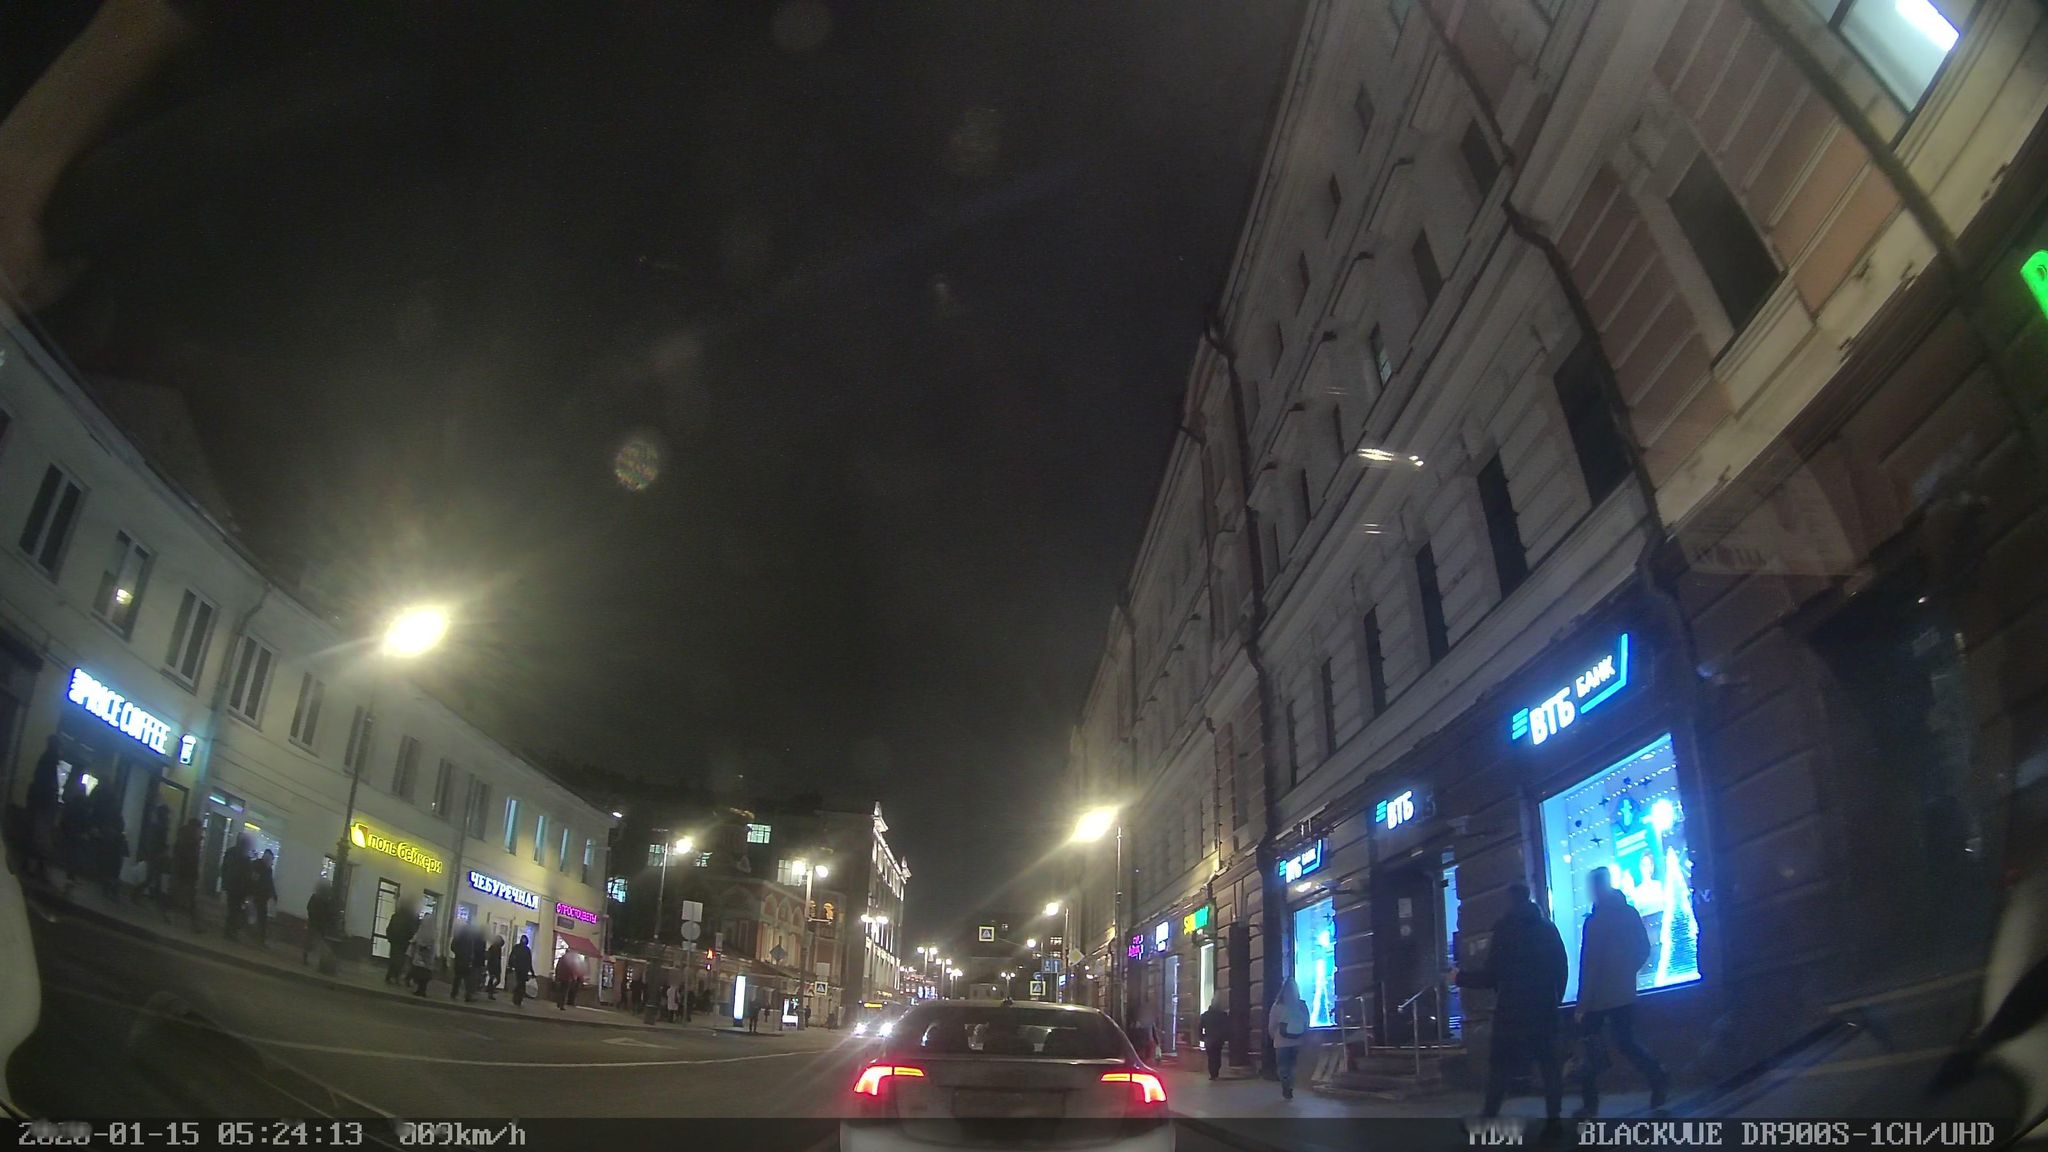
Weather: clear
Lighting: night
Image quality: slightly poor
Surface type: driving surface
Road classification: secondary
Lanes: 3
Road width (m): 2.1
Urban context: urban centre
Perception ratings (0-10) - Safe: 0.29, Lively: 3.94, Beautiful: 5.79, Boring: 0.72, Depressing: 5.07, Wealthy: 5.08